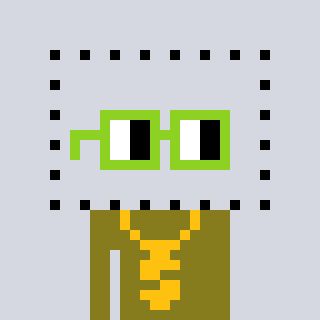
a pixel art character with square light green glasses, a void-shaped head and a gunk-colored body on a cool background